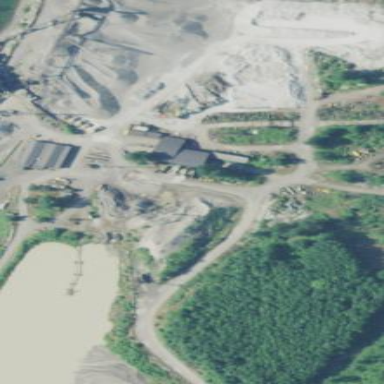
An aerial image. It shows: Quarry area.